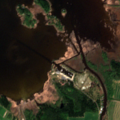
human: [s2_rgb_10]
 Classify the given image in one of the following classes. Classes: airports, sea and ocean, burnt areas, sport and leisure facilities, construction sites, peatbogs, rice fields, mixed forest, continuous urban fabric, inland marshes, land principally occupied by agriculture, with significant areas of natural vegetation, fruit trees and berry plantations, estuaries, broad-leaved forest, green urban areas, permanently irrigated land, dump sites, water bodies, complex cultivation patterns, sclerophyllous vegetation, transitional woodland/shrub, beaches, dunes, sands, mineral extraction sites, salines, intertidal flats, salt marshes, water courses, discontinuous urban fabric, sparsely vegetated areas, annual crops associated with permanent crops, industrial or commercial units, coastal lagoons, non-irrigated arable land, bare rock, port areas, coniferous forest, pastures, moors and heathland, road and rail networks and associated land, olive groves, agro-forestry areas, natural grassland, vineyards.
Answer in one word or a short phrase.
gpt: land principally occupied by agriculture, with significant areas of natural vegetation, mixed forest, sea and ocean